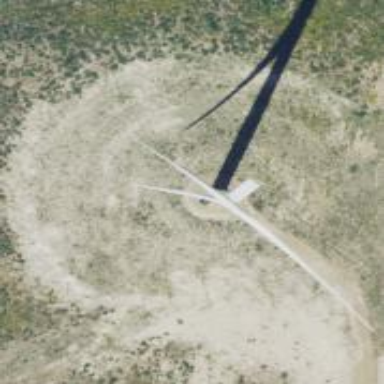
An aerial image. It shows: Wind generator with horizontal axis. The generator is wind turbine.